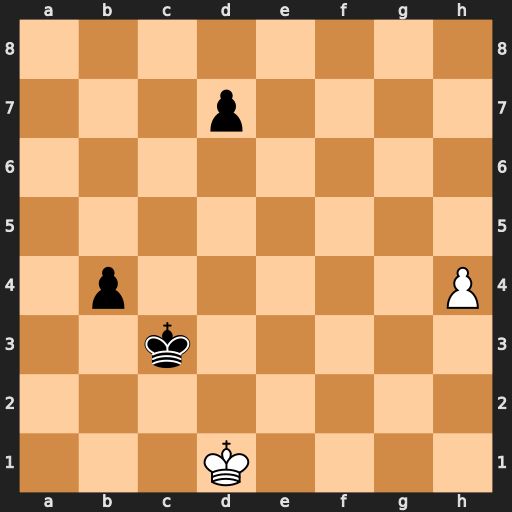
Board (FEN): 8/3p4/8/8/1p5P/2k5/8/3K4
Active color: w
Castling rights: -
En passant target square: -
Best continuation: h5 b3 Kc1 b2+ Kb1 d6 h6